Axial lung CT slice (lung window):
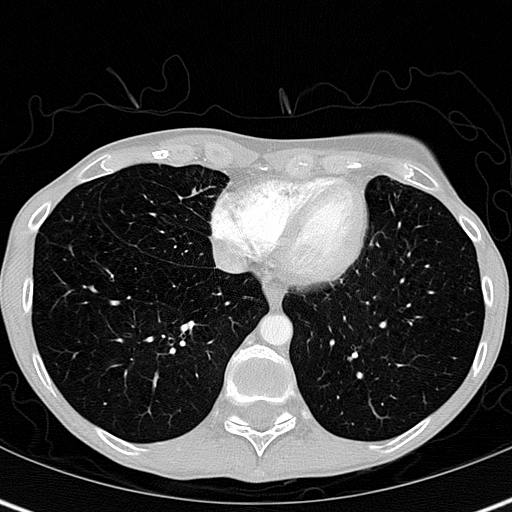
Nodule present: no